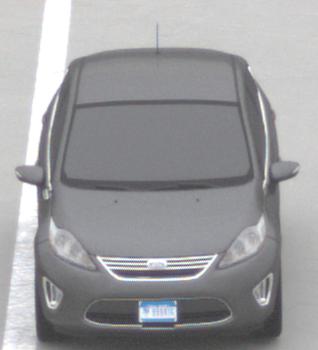
Make: Ford
Model: Fiesta
Detailed model: ’09 Sedan (seventh series)
Model produced from: 2010
Model produced until: 2017
Doors: 4
Color: gray
Road condition: dry road
Daytime: midday
Contrast: low contrast